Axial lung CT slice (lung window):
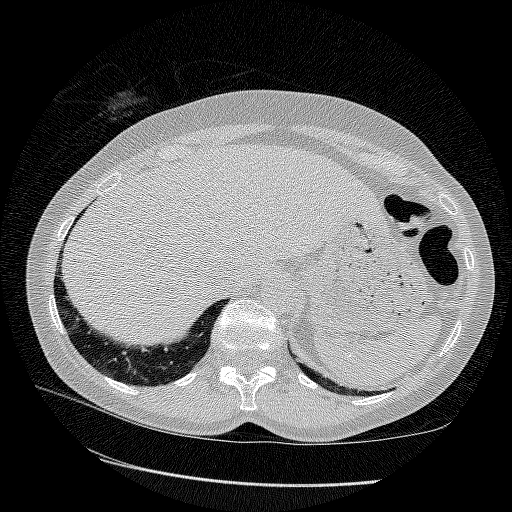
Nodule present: no